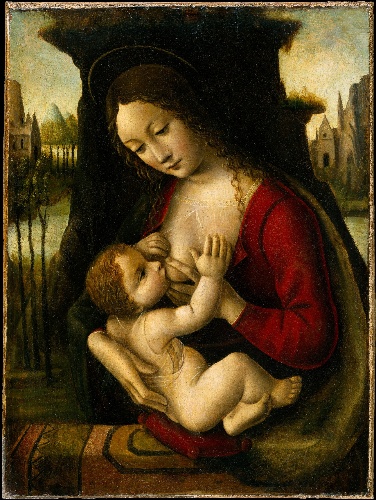
Title: Madonna and Child
Artist: Bernardino dei Conti
Artist bio: Italian, Milan, 1496–1522
Object type: Painting
Classification: Paintings
Medium: Oil on wood
Dimensions: Overall, with additions, 15 7/8 x 12 in. (40.3 x 30.5 cm); painted surface 15 5/8 x 11 5/8 in. (39.7 x 29.5 cm)
Department: European Paintings
Credit line: The Jack and Belle Linsky Collection, 1982
Accession year: 1982
Repository: Metropolitan Museum of Art, New York, NY
Tags: Madonna and Child|Nursing